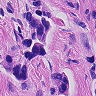
Metastatic tissue present: yes